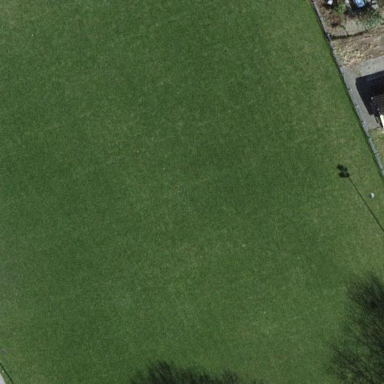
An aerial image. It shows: Lovely park for leisure and relaxation.